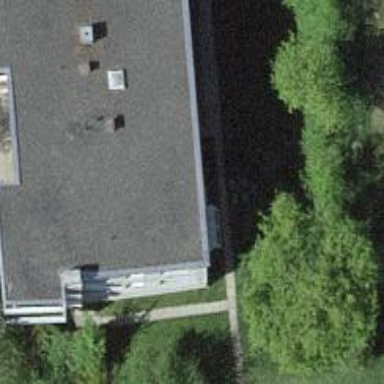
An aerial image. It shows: Residential building.